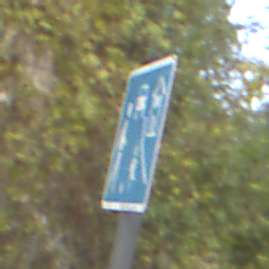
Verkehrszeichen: BeginnVerkehrsberuhigterBereich
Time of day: MorningAfternoon
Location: Outdoor (Urban)
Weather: PartlyCloudy
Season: NotSpecified
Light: Natural